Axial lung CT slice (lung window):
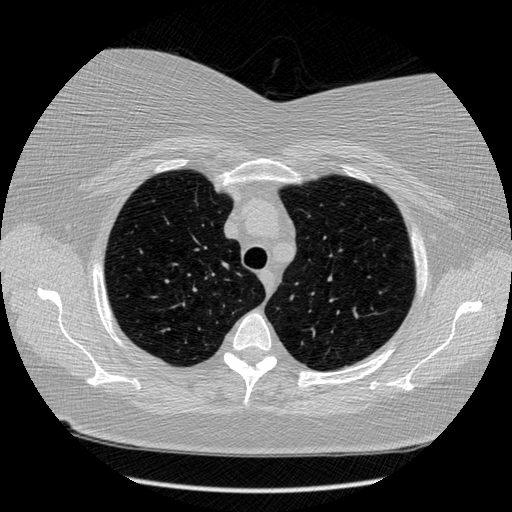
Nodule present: no